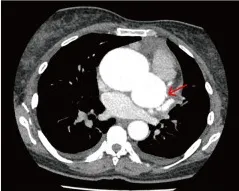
The. LCX (red arrow).
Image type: radiology (ct)